Question: I'm loading the fileupload plugin with requirejs
I was loading the plugin as follows:
'''
define([
'jquery',
'jquery.iframe-transport',
'jquery.fileupload-ui'
], function(
jquery,
itransport,
fileupload_ui
)
{
'''
This stackoverflow question confirms this:
<URL>
The problem occurs when "load-image-meta" is executed at those lines:
'''
loadImage.blobSlice = hasblobSlice && function () {
'''

This is because loadImage is being passed as an argument as undefined and I can't figure out the reason once we already defined the dependecy on 'line 23'.
can someone help me?
## ADITIONAL INFORMATION (below)
Here is the list of paths defined for each plugin at requirejs.config.paths
'''
'jquery.postmessage-transport': './bower_components/blueimp-file-upload/js/cors/jquery.postmessage-transport',
'jquery.xdr-transport': './bower_components/blueimp-file-upload/js/cors/jquery.xdr-transport',
'jquery.ui.widget': './bower_components/blueimp-file-upload/js/vendor/jquery.ui.widget',
'jquery.fileupload': './bower_components/blueimp-file-upload/js/jquery.fileupload',
'jquery.fileupload-process': './bower_components/blueimp-file-upload/js/jquery.fileupload-process',
'jquery.fileupload-validate': './bower_components/blueimp-file-upload/js/jquery.fileupload-validate',
'jquery.fileupload-image': './bower_components/blueimp-file-upload/js/jquery.fileupload-image',
'jquery.fileupload-audio': './bower_components/blueimp-file-upload/js/jquery.fileupload-audio',
'jquery.fileupload-video': './bower_components/blueimp-file-upload/js/jquery.fileupload-video',
'jquery.fileupload-ui': './bower_components/blueimp-file-upload/js/jquery.fileupload-ui',
'jquery.fileupload-jquery-ui': './bower_components/blueimp-file-upload/js/jquery.fileupload-jquery-ui',
'jquery.fileupload-angular': './bower_components/blueimp-file-upload/js/jquery.fileupload-angular',
'jquery.iframe-transport': './bower_components/blueimp-file-upload/js/jquery.iframe-transport',
'blueimp-canvas-to-blob': './bower_components/blueimp-canvas-to-blob/js/canvas-to-blob',
'canvas-to-blob': './bower_components/blueimp-canvas-to-blob/js/canvas-to-blob',
'load-image': './bower_components/blueimp-load-image/js/load-image',
'load-image-ios': './bower_components/blueimp-load-image/js/load-image-ios',
'load-image-orientation': './bower_components/blueimp-load-image/js/load-image-orientation',
'load-image-meta': './bower_components/blueimp-load-image/js/load-image-meta',
'load-image-exif': './bower_components/blueimp-load-image/js/load-image-exif',
'load-image-exif-map': './bower_components/blueimp-load-image/js/load-image-exif-map',
'tmpl': './bower_components/blueimp-tmpl/js/tmpl'
'''
this is the dependency list of each file
'''
jquery.postmessage-transport
---'jquery'
jquery.xdr-transport
---'jquery'
jquery.ui.widget.js
---'jquery'
jquery.fileupload.js
---'jquery',
---'jquery.ui.widget'
jquery.fileupload-process.js
---'jquery',
---'./jquery.fileupload' ***
jquery.fileupload-validate
---'jquery',
----'./jquery.fileupload-process' ***
jquery.fileupload-image
'jquery',
'load-image',
'load-image-meta',
'load-image-exif',
'load-image-ios',
'canvas-to-blob',
'./jquery.fileupload-process' ****
jquery.fileupload-audio
'jquery',
'load-image',
'./jquery.fileupload-process'
jquery.fileupload-video.js
'jquery',
'load-image',
'./jquery.fileupload-process'
jquery.fileupload-ui
'jquery',
'tmpl',
'./jquery.fileupload-image',
'./jquery.fileupload-audio',
'./jquery.fileupload-video',
'./jquery.fileupload-validate'
jquery.fileupload-jquery-ui
'jquery',
'./jquery.fileupload-ui'
jquery.fileupload-angular
'jquery',
'angular',
'./jquery.fileupload-image',
'./jquery.fileupload-audio',
'./jquery.fileupload-video',
'./jquery.fileupload-validate'
jquery.iframe-transport
'jquery'
blueimp-canvas-to-blob
// duplicated with key "canvas-to-blob" to match jquery.fileupload-image dependency key
load-image
NO DEPS
load-image-ios
'load-image'
load-image-orientation
'load-image'
load-image-meta
'load-image'
load-image-exif
'load-image'
'load-image-meta'
load-image-exif-map
'load-image',
'load-image-exif'
tmpl
NO DEPENDENCIES
'''
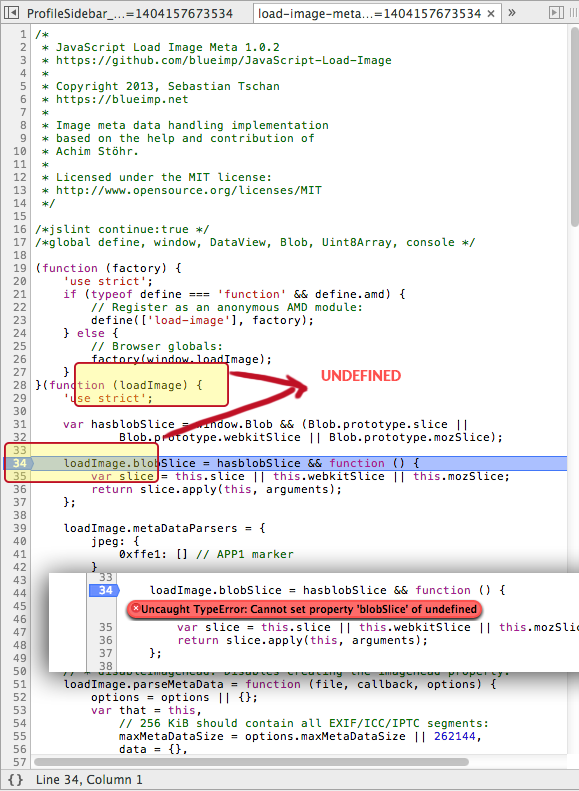
Answer: As @ant_Ti mentioned on it's comment to my question i had to force requirejs to load 'load-image' before loading 'load-image-meta' for that reason I added the following piece of code to my requirejs.config.shim object:
'''
require.config({
shim: {
'jquery.fileupload-ui': {
deps: ['load-image']
}
}
});
'''
this ensures that when we try to load 'jquery.fileupload-ui', 'load-image' will be already available.